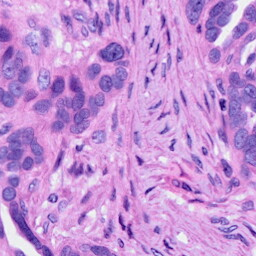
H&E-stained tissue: Ovarian